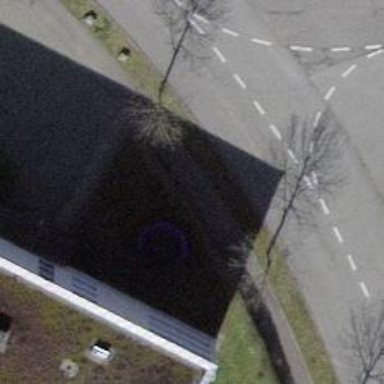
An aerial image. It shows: Asphalt sidewalk along the footway.